Question: I'm creating a Journal System for doctors, where a doctor can go in and look at a patient and also look at the patients Xrays and the images belonging to that Xray.
- - -
Here is the class layout:

<URL>
The problem that I'm having is that it seems that I always end up asking Patient for information and not Patient.Xray or Patient.Xray.XrayImage. Is this correct?
For example:
Patient have a getPatient method which retrieves data from a Database and sets all the fields in Patient, so far so good.
Then I have, for example, three Xrays in the database belonging to this patient and I want to create 3 instances of Patient.Xray so I have a method called getXrayIDs in Patient. This retrieves all the XrayIDs belonging to that patient and stores the IDs in a list in Patient and these IDs are displayed in the UI in a dropdown box. When I change the ID in the dropdown box another method called Patient.getXray(int XrayID) is called and this creates a new instance of Xray and the information is displayed in the UI.
XrayImages works in pretty much the same except that Xray has a method called getXrayImageIDs.
The problem is that I want to work against a class object (Patient, Xray, XrayImage) but at the same time I don't want to retrieve more data than necessary from the database so is this a good approach?
It feels like I'm not programming in proper OOP and I should ignore how much data I retrieve from the database, program in proper OOP and later on fix the database performance.
So instead I should program like this:
'''
Patient patient = new Patient()
patient.getXrays() // This one should create a new Xray instance
// and Patient should have references to these instances.
patient.xray[i].getXrayImages // This one should create a new XrayImage
//instance and Xray should have references to these instances.
'''
Another thought: When the dropdown box value is being changed (as in this case) it should retrieve the data from the Xray and XrayImage class and not from the database. Should I just try to load the data from the database into the Xray and XrayImage class one time and then the user will have information and will work aginst the object instead of retrieving the information each time the XrayID is changed?
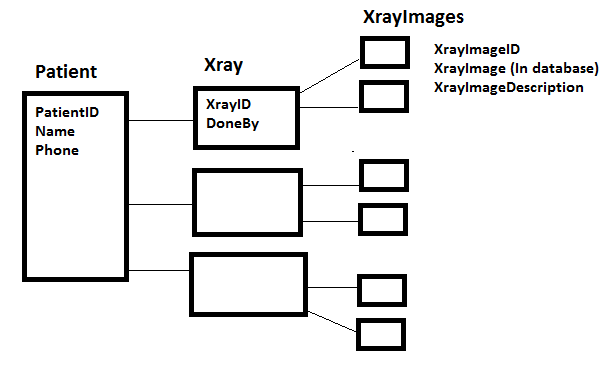
Answer: The problem you are talking about is about a loading strategy. Basically we have to distinguish <URL>. Lazy loading, as the name implies, only loads a value from the database when it is actually used. In contrary, eager loading already loads as much data as possible or possibly necessary from the database as soon as any root object is requested from the database.
This has nothing to do with the object oriented design or inheritance. You can design your objects one way and without changing them, use the one or the other loading strategy.
Which loading strategy you choose depends on your application and the use cases usually faced. There is no generally right or better one of them.
For example eager loading usually causes the user to wait longer at the beginning of a new page load, but then when he clicks something on this page, the response is there immediately. It's the opposite with lazy loading: With this, the page load at the beginning is fast, but for all the tiny reloads while using the page, a new database access has to be performed and therefor there is always a tiny waiting time for the user for each of his actions on the page. You have to decide, as a developer, which approach probably feels more convenient for the user. You might also try out both approaches and have users test your application and give you feedback about which one of the applications made them feel more comfortable.
In some cases, constraints can force you into one or the other strategy. For example when you are dealing with large hierarchies of objects in your database, the eager loading strategy can cause a very long loading time. I've seen loading times of more than 1 minute in real world applications. And you will most likely not need all the fetched information. In such a case, it is necessary to use lazy loading.